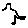
Label: bird